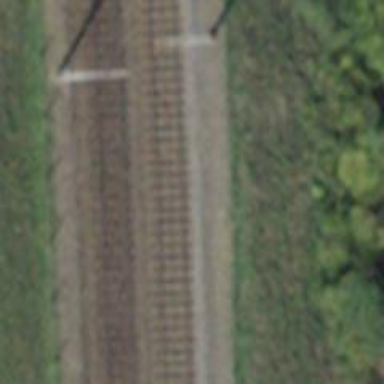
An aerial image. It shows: Single railway track with electrification through contact line.